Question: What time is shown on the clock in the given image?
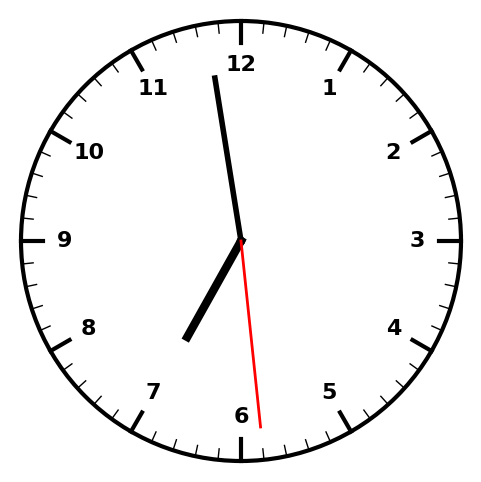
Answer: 06:58:29